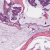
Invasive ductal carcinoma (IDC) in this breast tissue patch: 1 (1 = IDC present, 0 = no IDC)